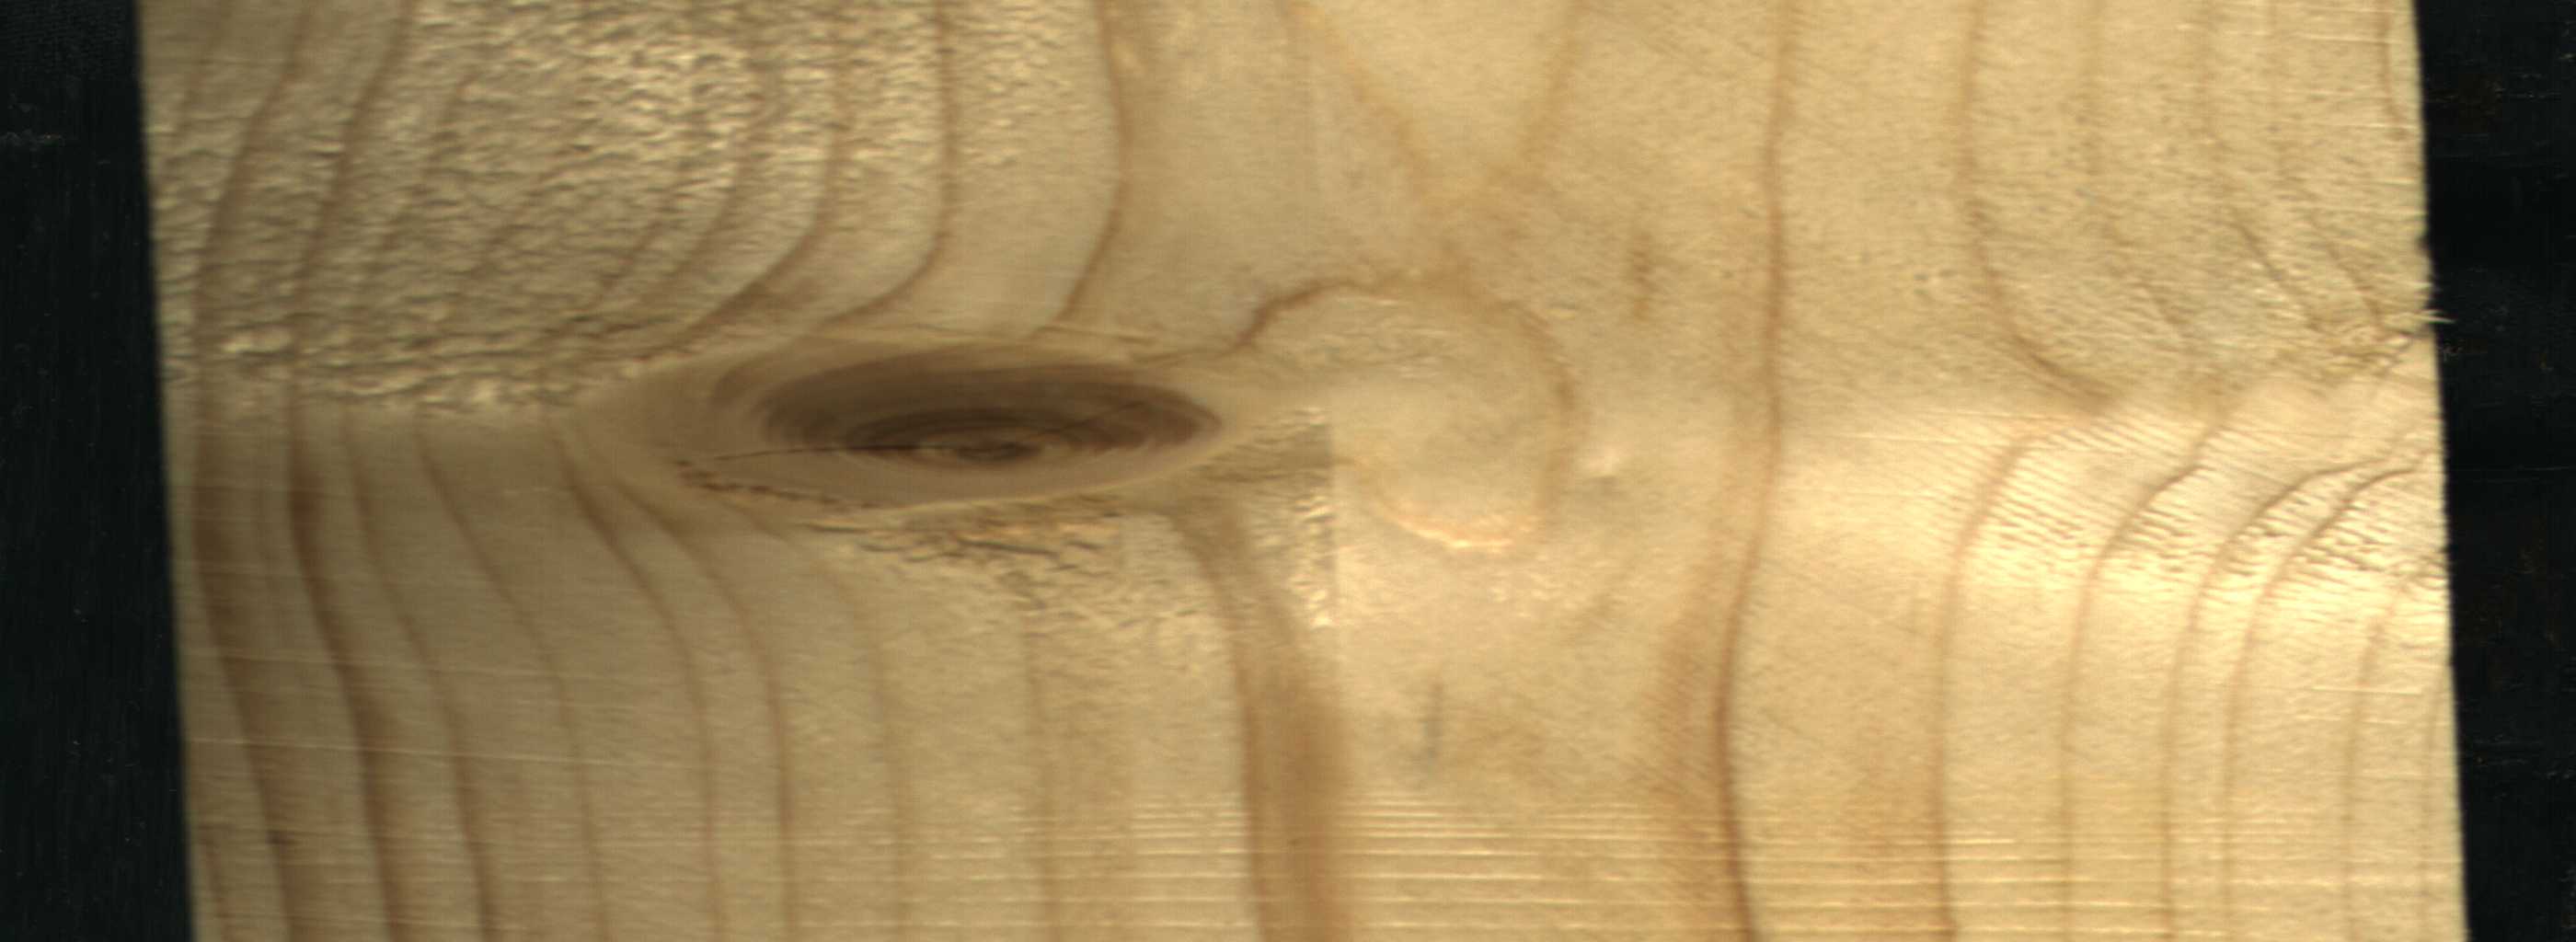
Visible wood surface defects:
knot_with_crack
Live_Knot